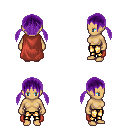
a pixel art fantasy rpg character, female body template, human, tanned skin, maroon cape, gold greaves, purple twin-tailed hairstyle, four views (front, back, left, right), 2x2 character sprite sheet, small pixel art, hard edges, no anti-aliasing